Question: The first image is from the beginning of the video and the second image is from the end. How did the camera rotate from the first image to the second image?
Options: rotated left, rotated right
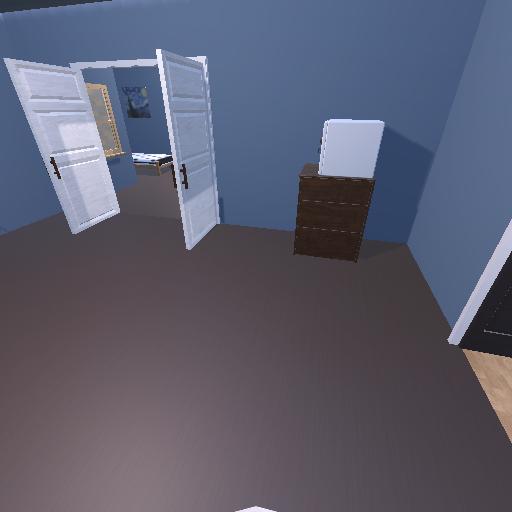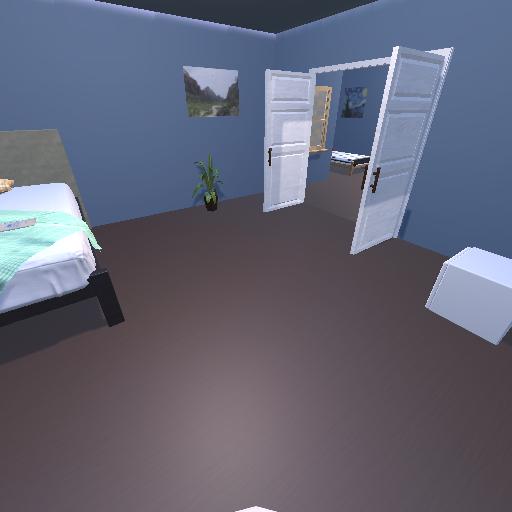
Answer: rotated left